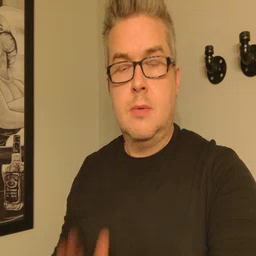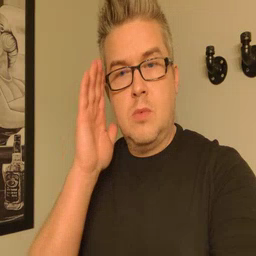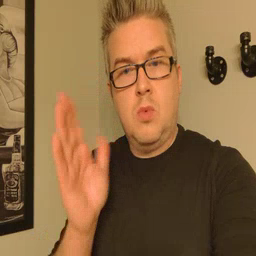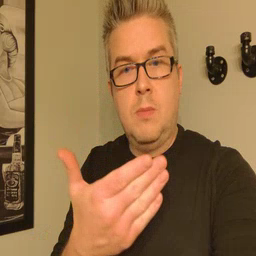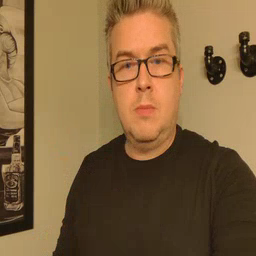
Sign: bedroom